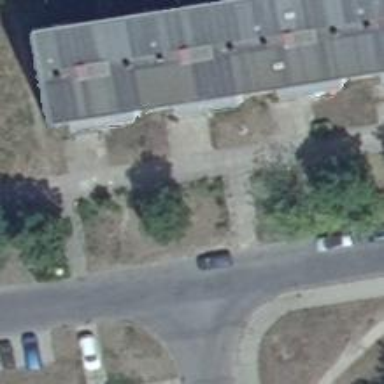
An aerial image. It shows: Concrete footway.